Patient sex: M
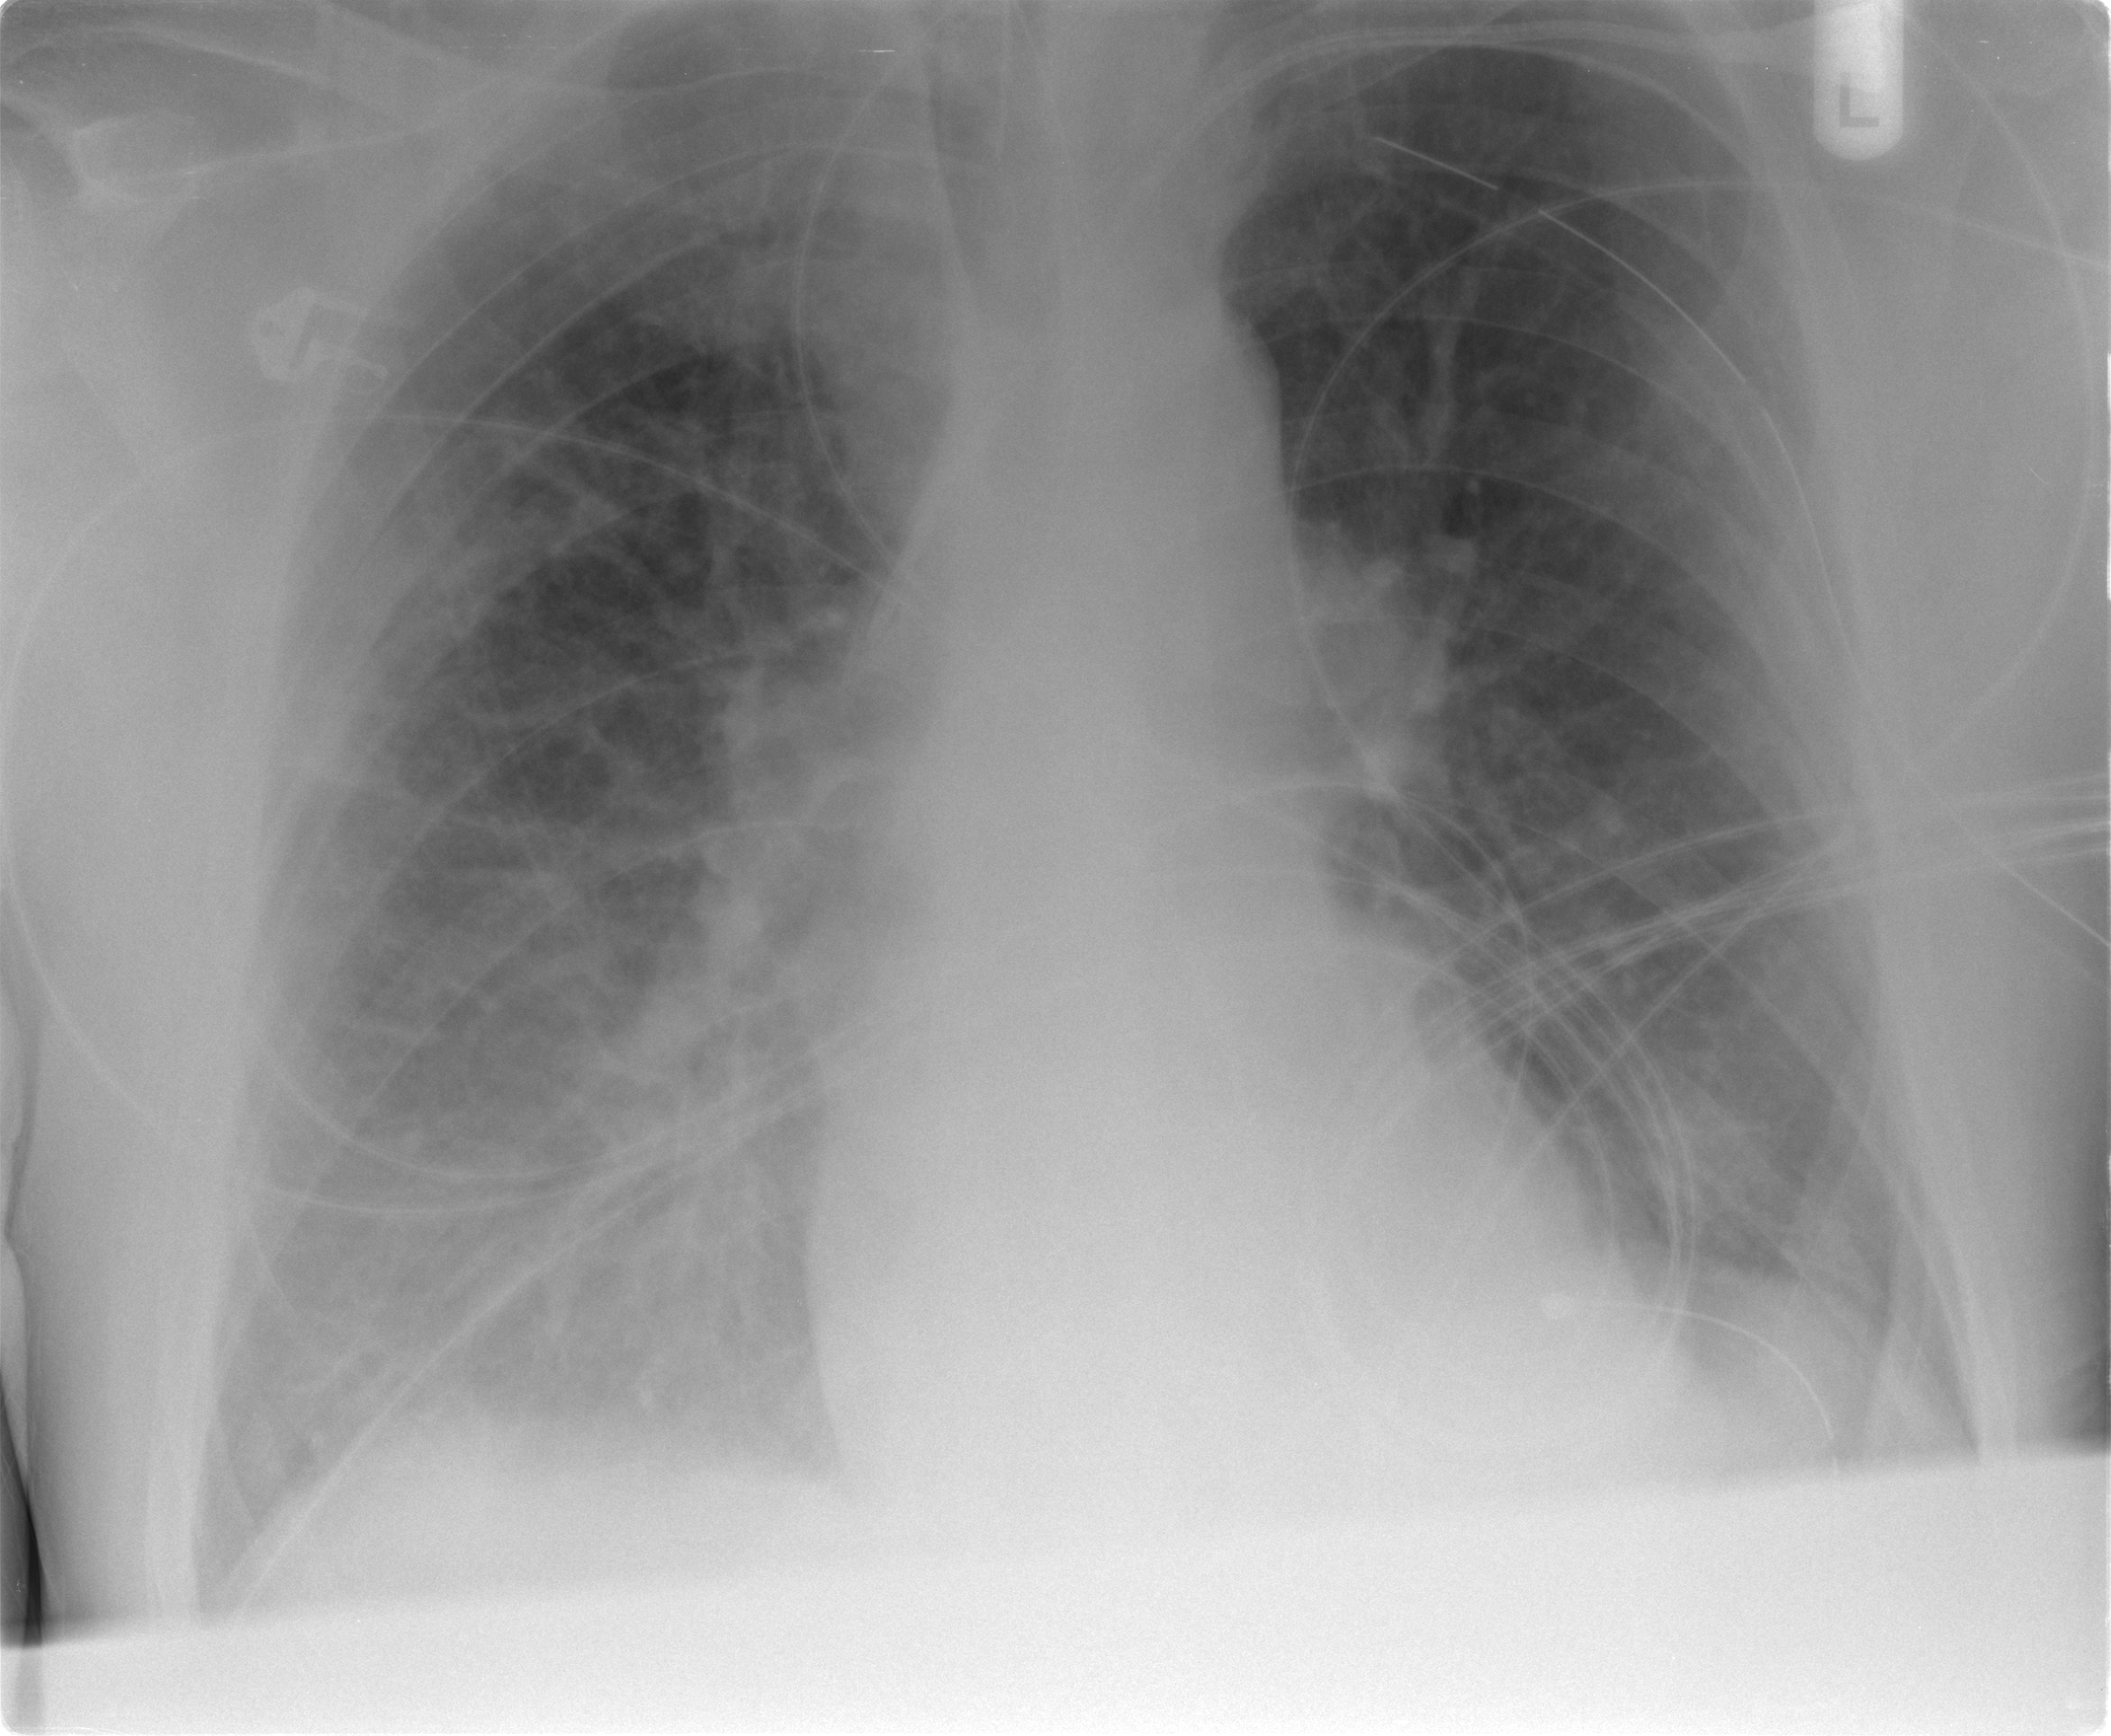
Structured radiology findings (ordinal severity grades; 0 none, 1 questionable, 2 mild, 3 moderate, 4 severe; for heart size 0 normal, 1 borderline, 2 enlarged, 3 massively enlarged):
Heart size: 0
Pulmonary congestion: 0
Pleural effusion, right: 2
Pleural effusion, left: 0
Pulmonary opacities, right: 0
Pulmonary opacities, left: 0
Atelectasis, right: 2
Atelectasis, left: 2